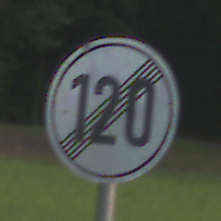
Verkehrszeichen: EndeGeschwindigkeit120
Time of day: SunriseSunset
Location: Outdoor (Nature)
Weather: PartlyCloudy
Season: NotSpecified
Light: Natural